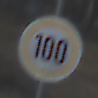
Verkehrszeichen: Geschwindigkeit100
Umgebung: Outdoor, Suburban
Tageszeit: SunriseSunset
Wetter: PartlyCloudy
Licht: Natural
Jahreszeit: Winter
Kontrast: MediumContrast